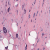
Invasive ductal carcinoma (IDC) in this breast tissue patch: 1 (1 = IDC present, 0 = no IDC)